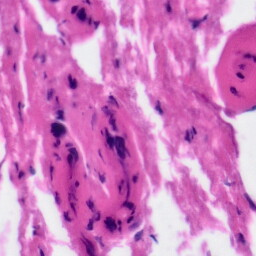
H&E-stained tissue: Tonsil